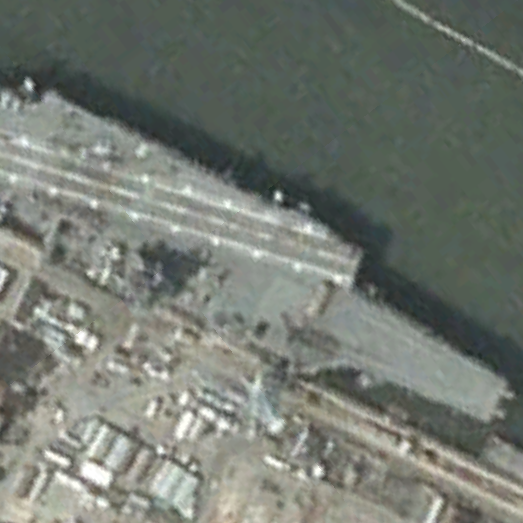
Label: aircraft_carrier